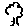
Label: tree